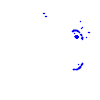
Particle: proton